Interaction volume radius: 5 \u00c5
Interaction volume height: 20 \u00c5
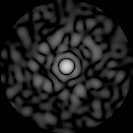
Disorder parameter: 0.8448